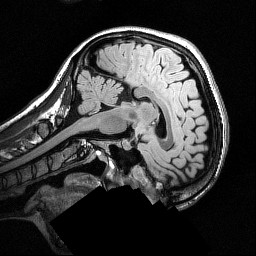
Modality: FLAIR
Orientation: sagittal
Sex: female
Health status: ill
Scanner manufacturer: siemens
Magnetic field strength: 3 T
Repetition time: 7 s
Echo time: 0.372 s